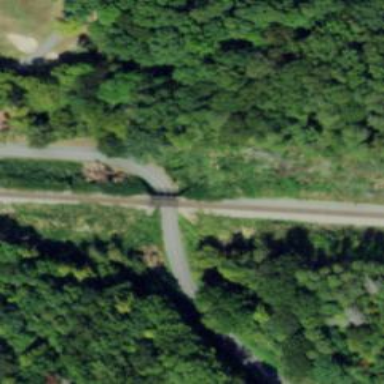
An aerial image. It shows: Bridge over railway line.